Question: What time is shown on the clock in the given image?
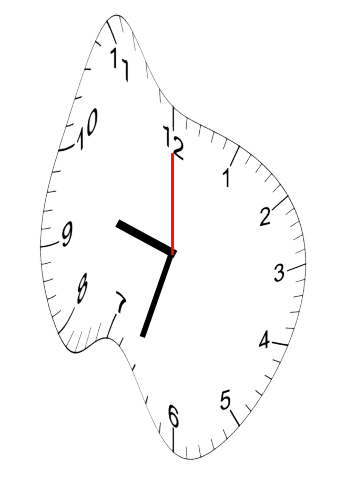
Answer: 09:33:00